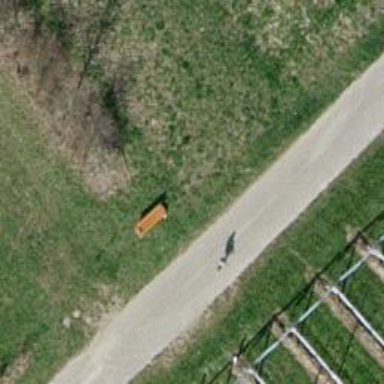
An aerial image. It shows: Bench.